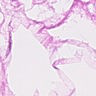
Metastatic tissue present: no